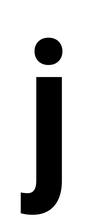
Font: Roboto_Condensed_Bold